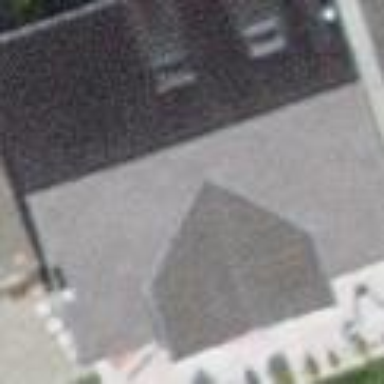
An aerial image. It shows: Building with tile roof.